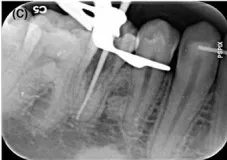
(C) Confirming MAC by radiography.
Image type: radiology (x_ray)